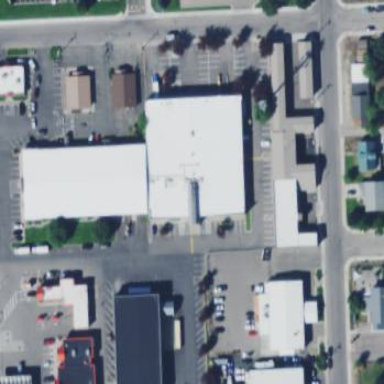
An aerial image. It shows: Retail building.